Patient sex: F
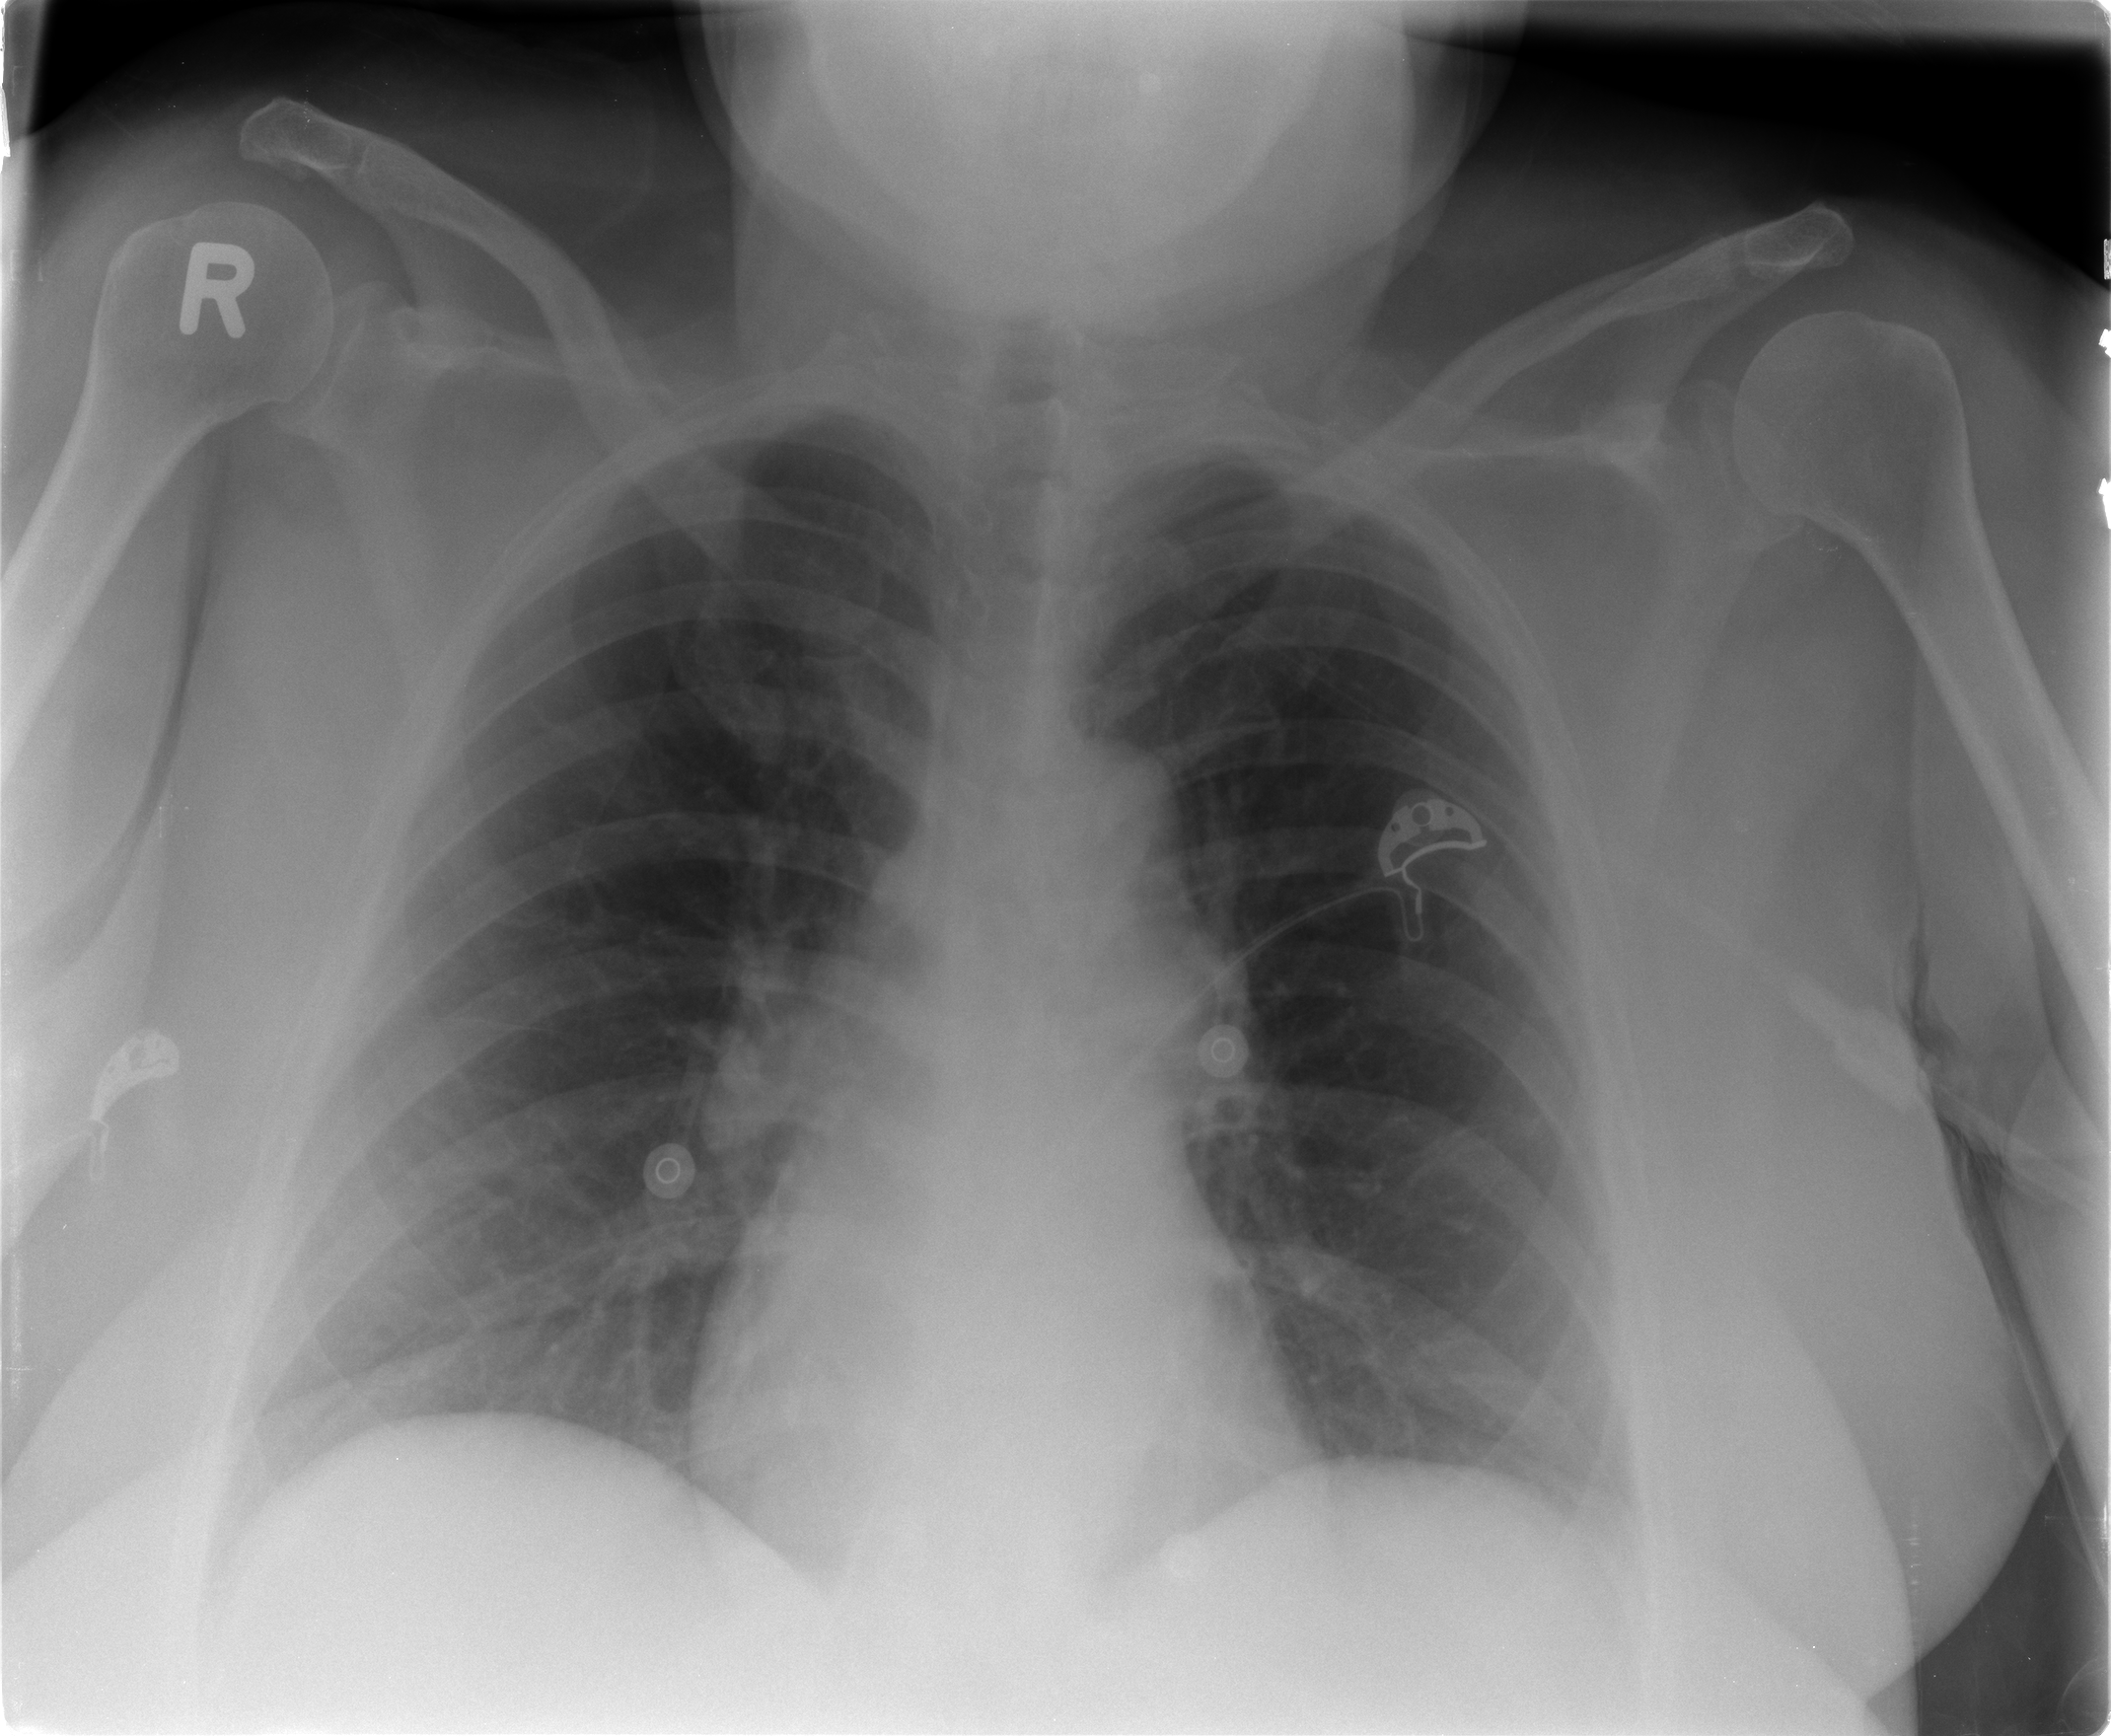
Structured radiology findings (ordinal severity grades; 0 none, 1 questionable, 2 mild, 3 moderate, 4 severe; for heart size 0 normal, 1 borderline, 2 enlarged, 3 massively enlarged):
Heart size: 0
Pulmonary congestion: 0
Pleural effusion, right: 0
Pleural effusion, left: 1
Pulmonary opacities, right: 0
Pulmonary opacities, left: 0
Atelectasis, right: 0
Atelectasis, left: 0